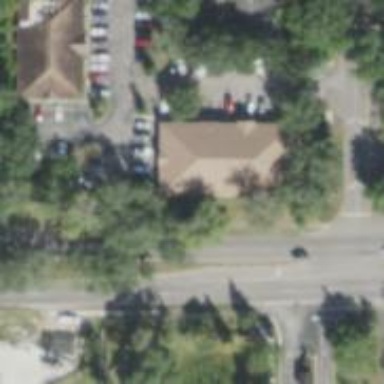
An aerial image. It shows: Veterinary facility.